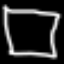
Label: square